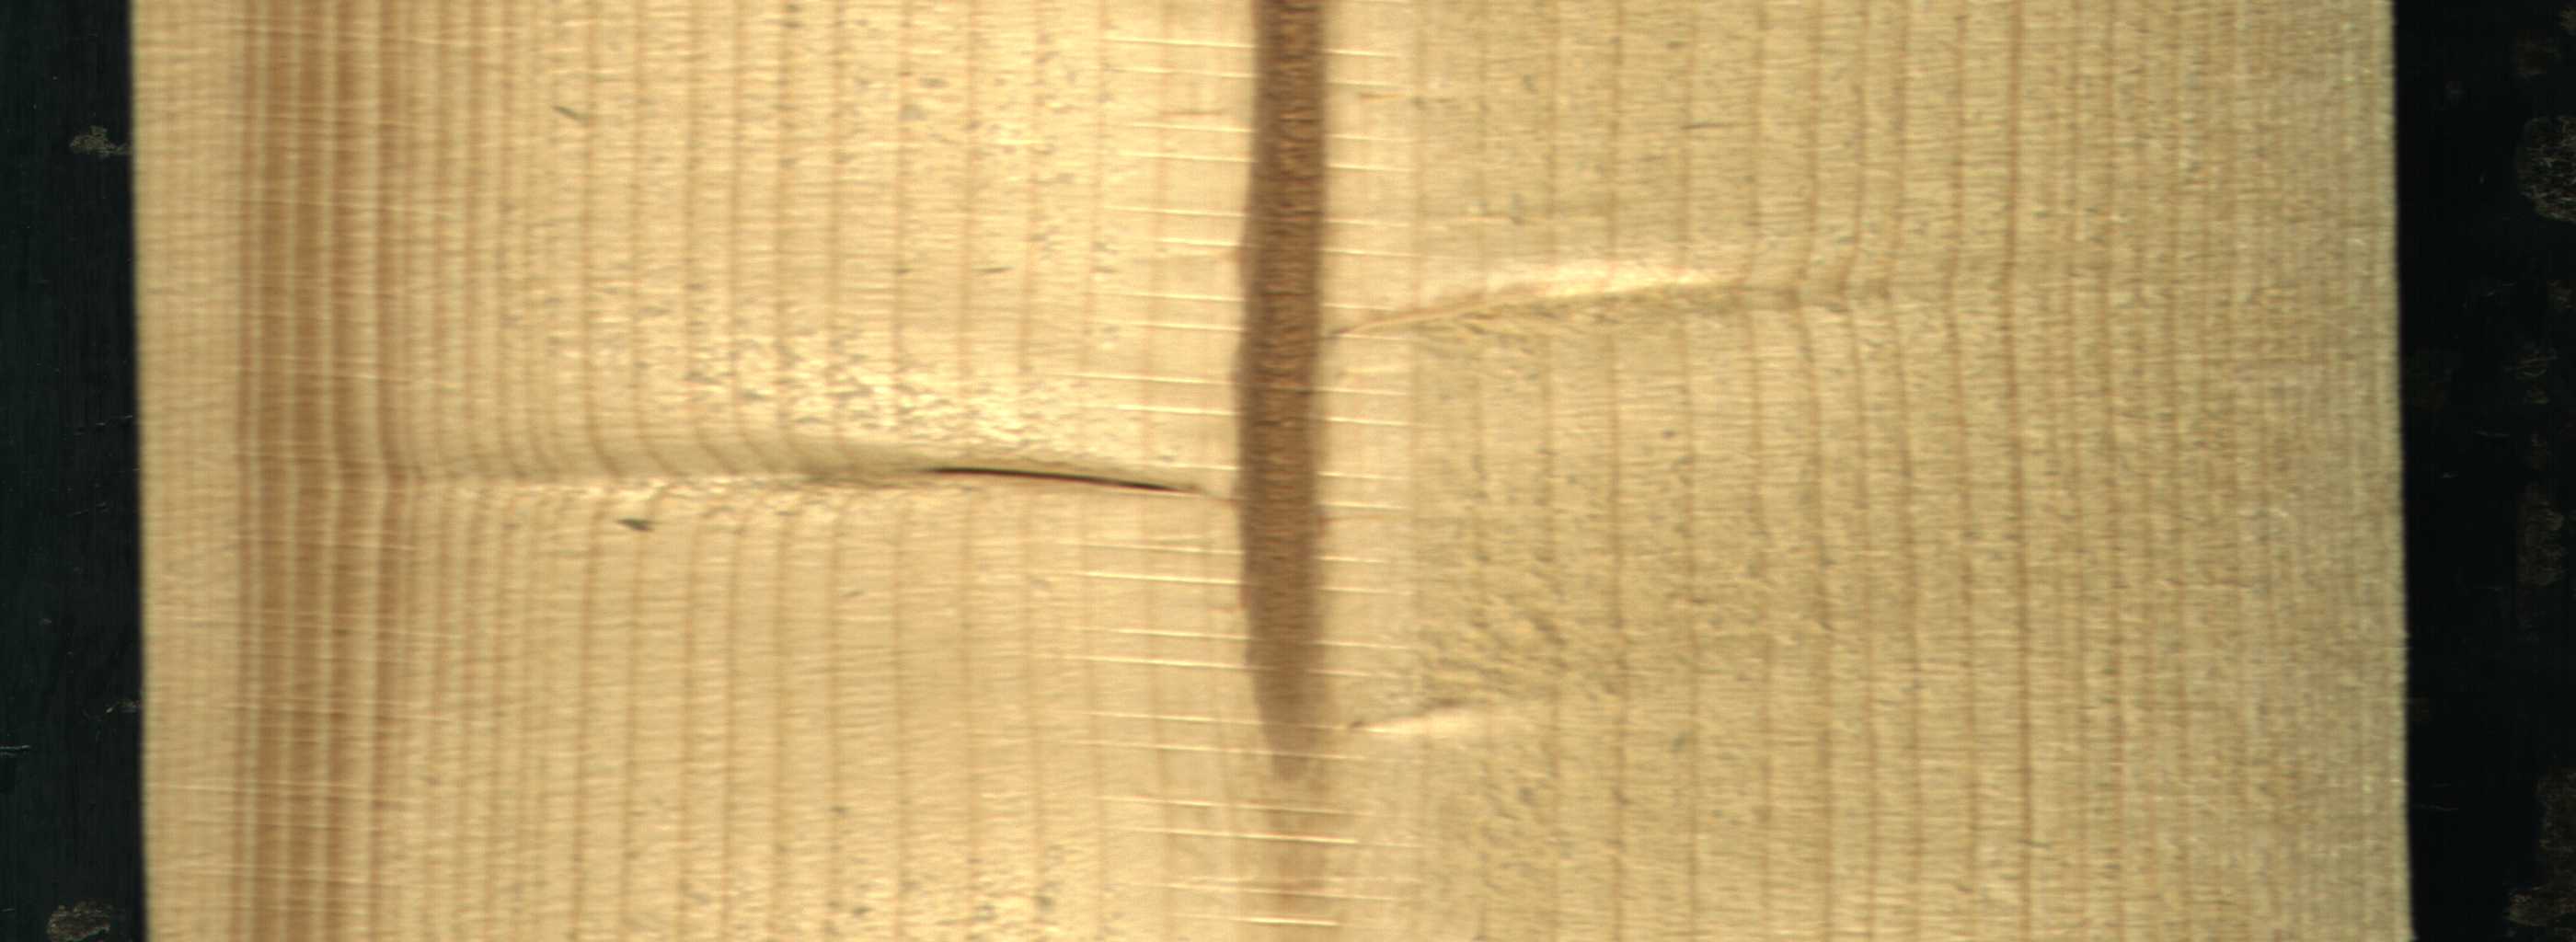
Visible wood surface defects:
Marrow
Dead_Knot